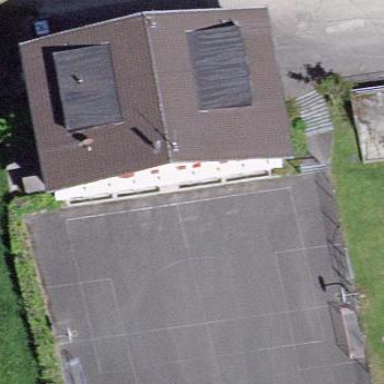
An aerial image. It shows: Public building with gabled roof.